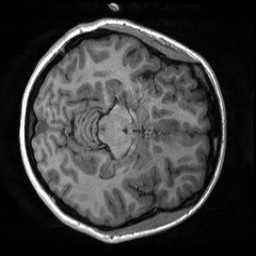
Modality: T1w
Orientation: axial
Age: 23
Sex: female
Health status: healthy
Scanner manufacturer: siemens
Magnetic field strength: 3 T
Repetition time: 2 s
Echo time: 0.00232 s